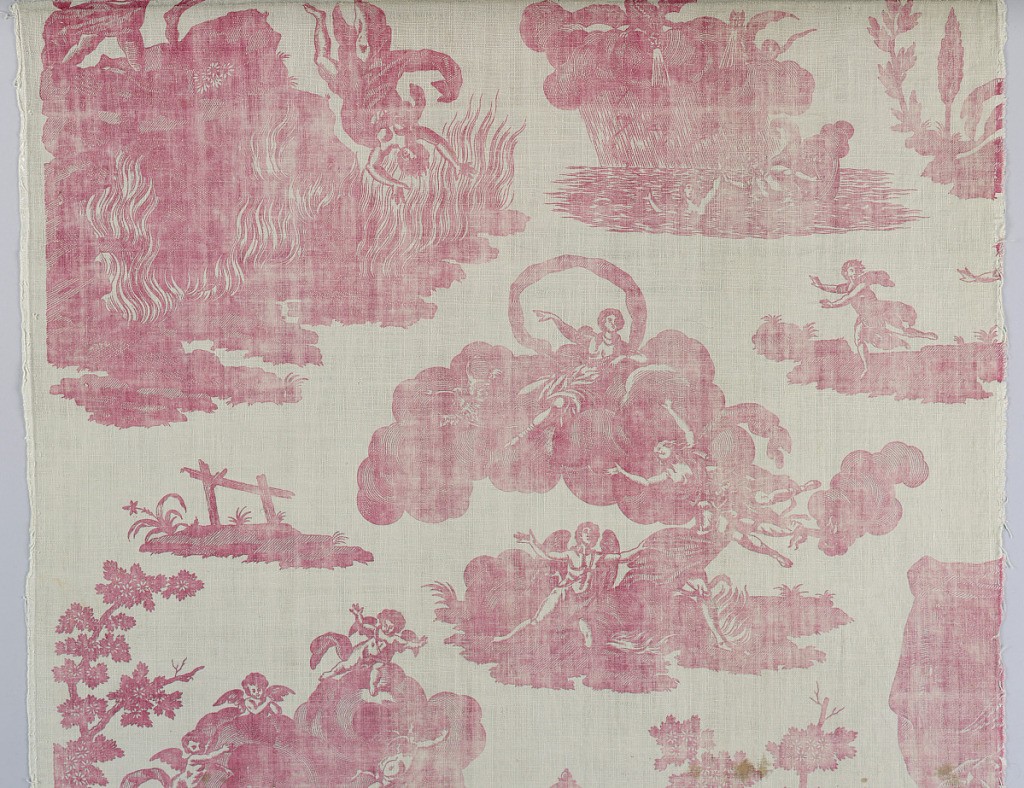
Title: Textile
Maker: Petitpierre et Cie, Nantes, France, 1770–1848
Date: ca. 1790
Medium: cotton Technique: printed by engraved copper plate on plain weave
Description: Printed in read and white are seven allegorical scenes from "Psyche et l'amour." Imagery centers on figures in classical dress and devils and angels among clouds.